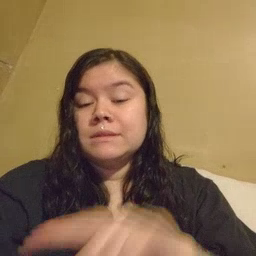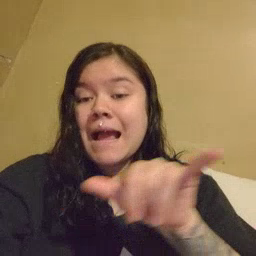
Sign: same